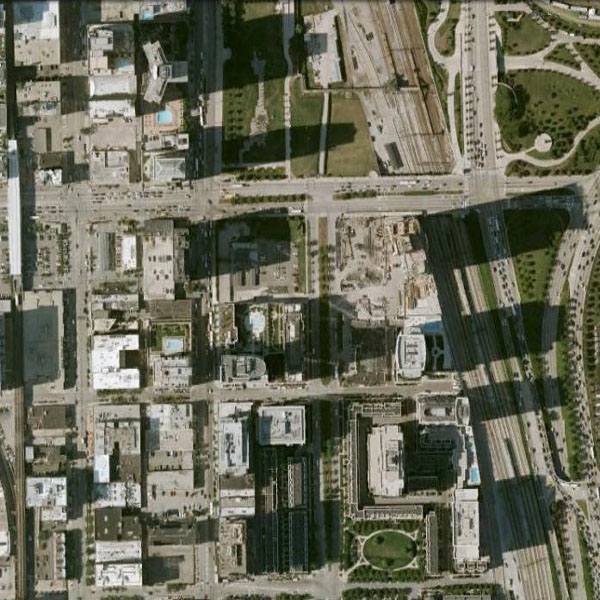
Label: Commercial